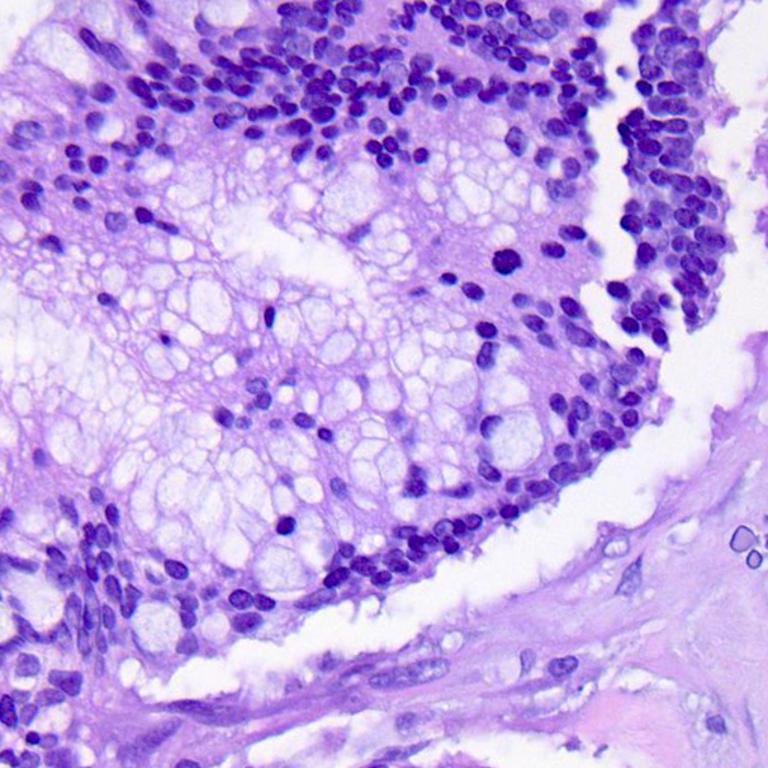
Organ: colon
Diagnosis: adenocarcinomas